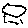
Label: cloud